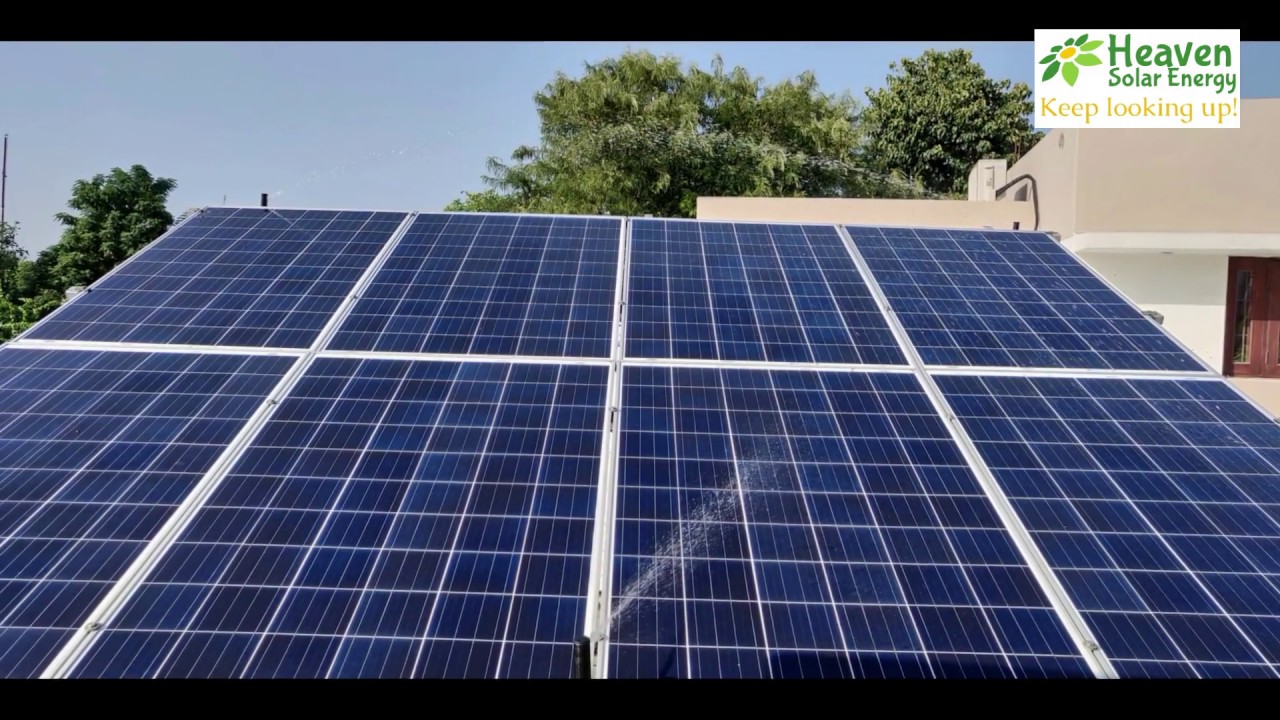
Label: Clean